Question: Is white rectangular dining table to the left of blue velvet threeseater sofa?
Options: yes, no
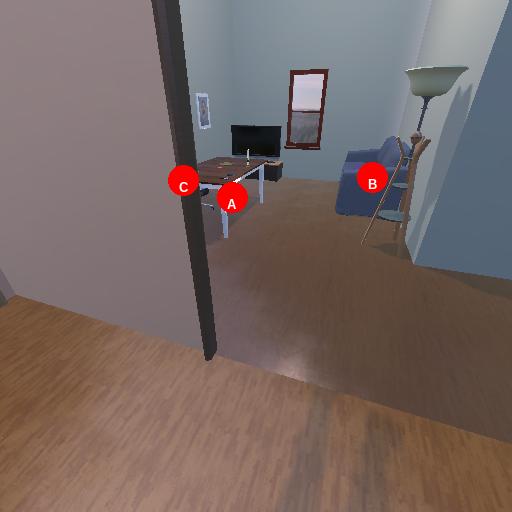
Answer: yes